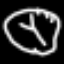
Label: clock